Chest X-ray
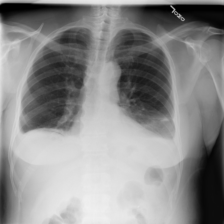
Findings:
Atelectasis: positive
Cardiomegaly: negative
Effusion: positive
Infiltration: negative
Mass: negative
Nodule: negative
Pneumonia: negative
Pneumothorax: negative
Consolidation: negative
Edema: negative
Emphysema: negative
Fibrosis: negative
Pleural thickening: negative
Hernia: negative